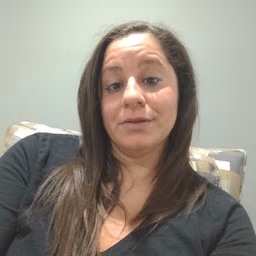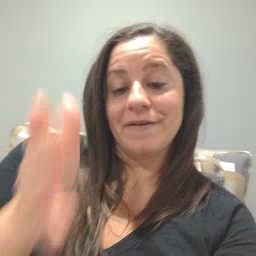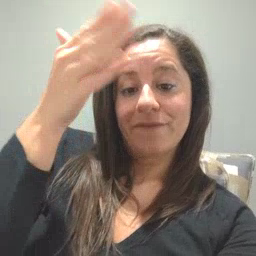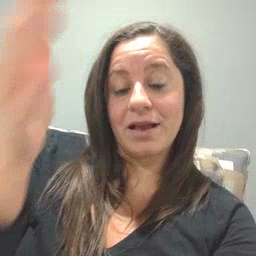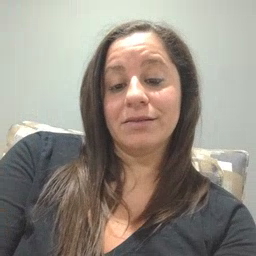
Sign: flag